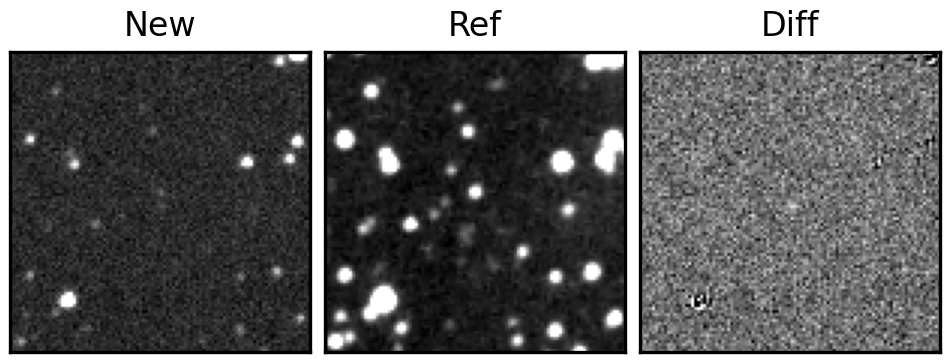
Label: real